Question: Here is a very simple PHP page with one javascript function in it. I am seeing the output differently. I am not able to understand why is it behaving that way.
In the code below, x echoes as 012012, but when I pass it into a javascript function and display it in an innerHTML, it displays differently as 5130 ??!!
Can anyone help ?
'''
<?php
$x= date("mY");
echo $x;
?>
<html>
<head>
<script>
function myfunc1(y)
{
div1 = document.getElementById("mydiv1")
div1.innerHTML = y;
}
</script>
</head>
<body <?php echo "onload='myfunc1(".$x.")'>";?>
<div id="mydiv1" style="background:#efefef;border:1px solid green;height:100px;width:100px;text-align:center">
</div>
</body>
</html>
'''
HTML output
'''
012012<html>
<head>
<script>
function myfunc1(y)
{
div1 = document.getElementById("mydiv1")
div1.innerHTML = y;
}
</script>
</head>
<body onload='myfunc1(012012)'> <div id="mydiv1" style="background:#efefef;border:1px solid green;height:100px;width:100px;text-align:center">
</div>
</body>
</html>
'''
HTML output (screenshot)

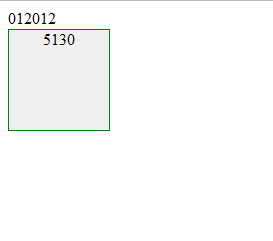
Answer: This is happening because '012012' is being treated as an int. But, since it starts with '0', JavaScript treats it as base 8 (octal), and therefore converts it to '5130'.
You need to wrap '012012' in quotes, so JavaScript treats it as a string. Also, I suggest only using PHP to echo the value you need, not the entire function call. Makes it easier to debug.
'''
<body onload="myfunc1('<?php echo $x;?>')">
'''